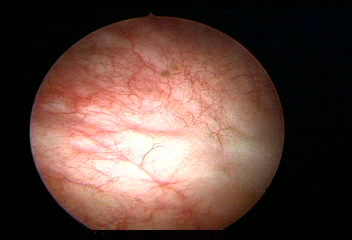
Modality: WLC
Class: Normal mucosa
Bladder cancer association: No